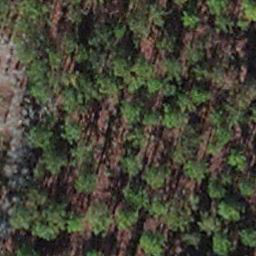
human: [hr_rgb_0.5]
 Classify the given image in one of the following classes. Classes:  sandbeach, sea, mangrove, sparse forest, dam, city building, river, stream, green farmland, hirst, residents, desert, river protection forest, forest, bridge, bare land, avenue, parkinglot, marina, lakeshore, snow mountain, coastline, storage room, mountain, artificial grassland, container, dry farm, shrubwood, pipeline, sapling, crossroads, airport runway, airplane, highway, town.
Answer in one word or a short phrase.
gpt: sapling